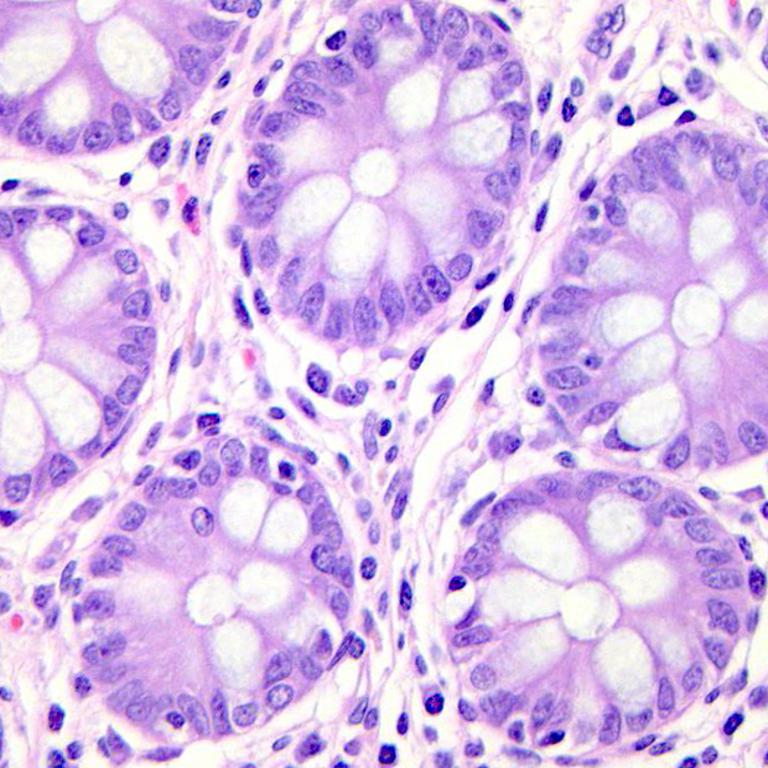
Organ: colon
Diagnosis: benign